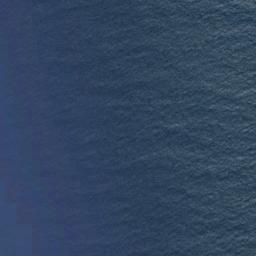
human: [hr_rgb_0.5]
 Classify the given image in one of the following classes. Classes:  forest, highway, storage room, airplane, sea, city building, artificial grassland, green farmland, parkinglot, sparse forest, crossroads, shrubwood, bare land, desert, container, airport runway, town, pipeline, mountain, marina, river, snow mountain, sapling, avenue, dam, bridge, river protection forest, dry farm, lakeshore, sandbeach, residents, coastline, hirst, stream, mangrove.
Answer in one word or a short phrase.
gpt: sea